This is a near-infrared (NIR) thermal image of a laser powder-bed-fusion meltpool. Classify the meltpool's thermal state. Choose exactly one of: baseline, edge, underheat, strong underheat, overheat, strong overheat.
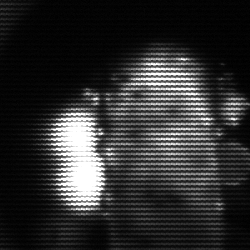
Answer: strong underheat